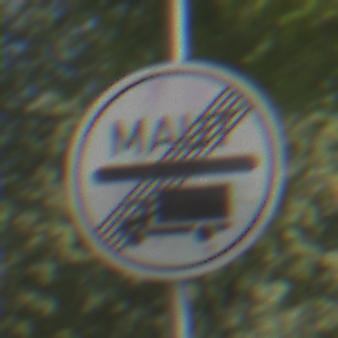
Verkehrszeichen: EndeMautpflicht
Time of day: Midday
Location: Outdoor (RoadRail)
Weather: Clear
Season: NotSpecified
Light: Natural